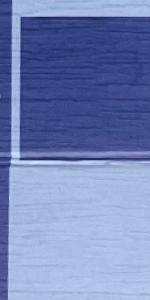
Label: Empty